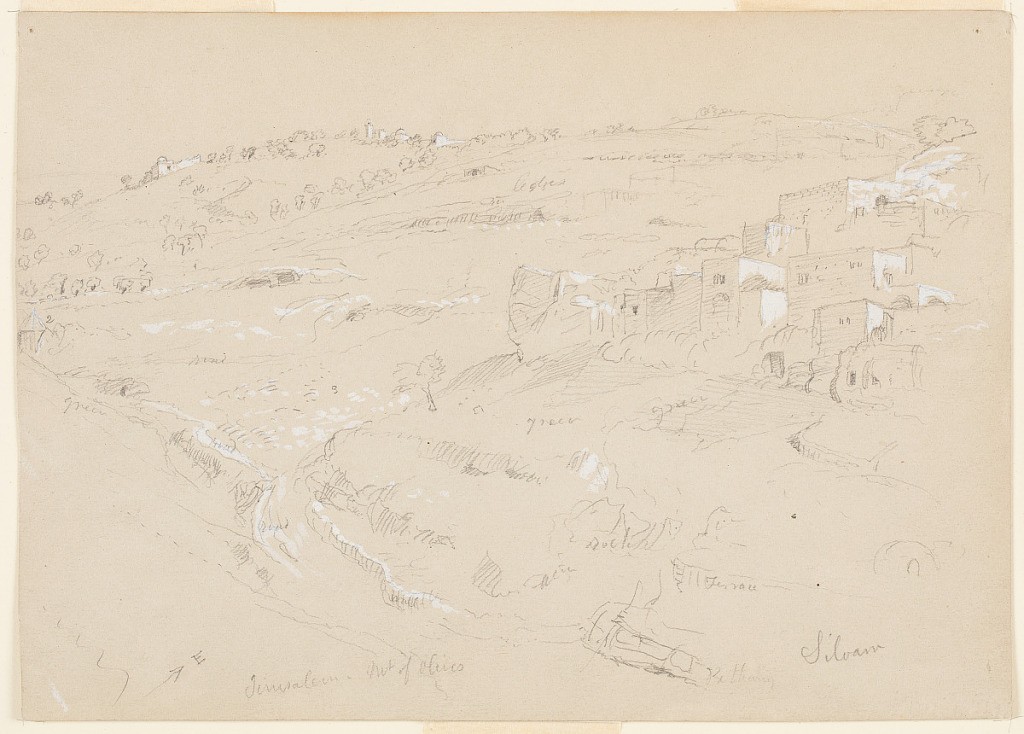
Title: Siloam and the Mount of Olives, Jerusalem
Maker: Frederic Edwin Church, American, 1826–1900
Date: February 7 and 10, 1868
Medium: Graphite and white gouache on tan laid paper; verso: graphite and white gouache
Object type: Drawing
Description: Landscape and architecture sketch showing a view of an area of Jerusalem known as Siloam. Viewed from a slightly elevated perspective, a road runs through a gully at lower left while, at right, several rectangular buildings are situated on a steep hillside. In the background, rolling terrain spotted with trees rises to a high horizon where a group of white buildings are shown at center right.

Verso: Architectural study of the minaret of the White Mosque of Ramla in present-day Israel. In the foreground, two leafless trees flank a ruined wall. At center, the rectangular tower rises high and dominates the composition. The upper two levels are characterized by a triple arched decorative scheme, while fixed buttresses support the lower half. T right, a herd of livestock graze under a ruined arch.